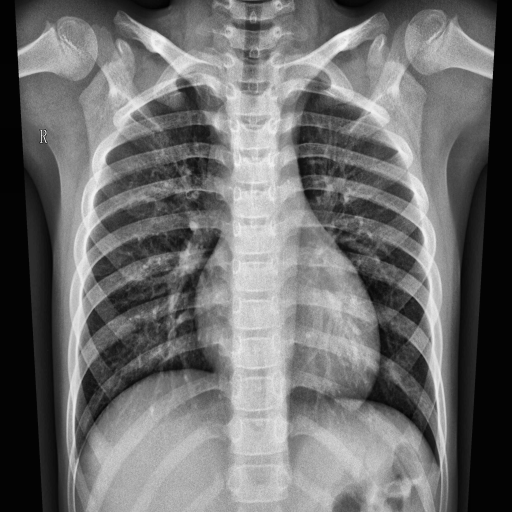
Finding: NORMAL